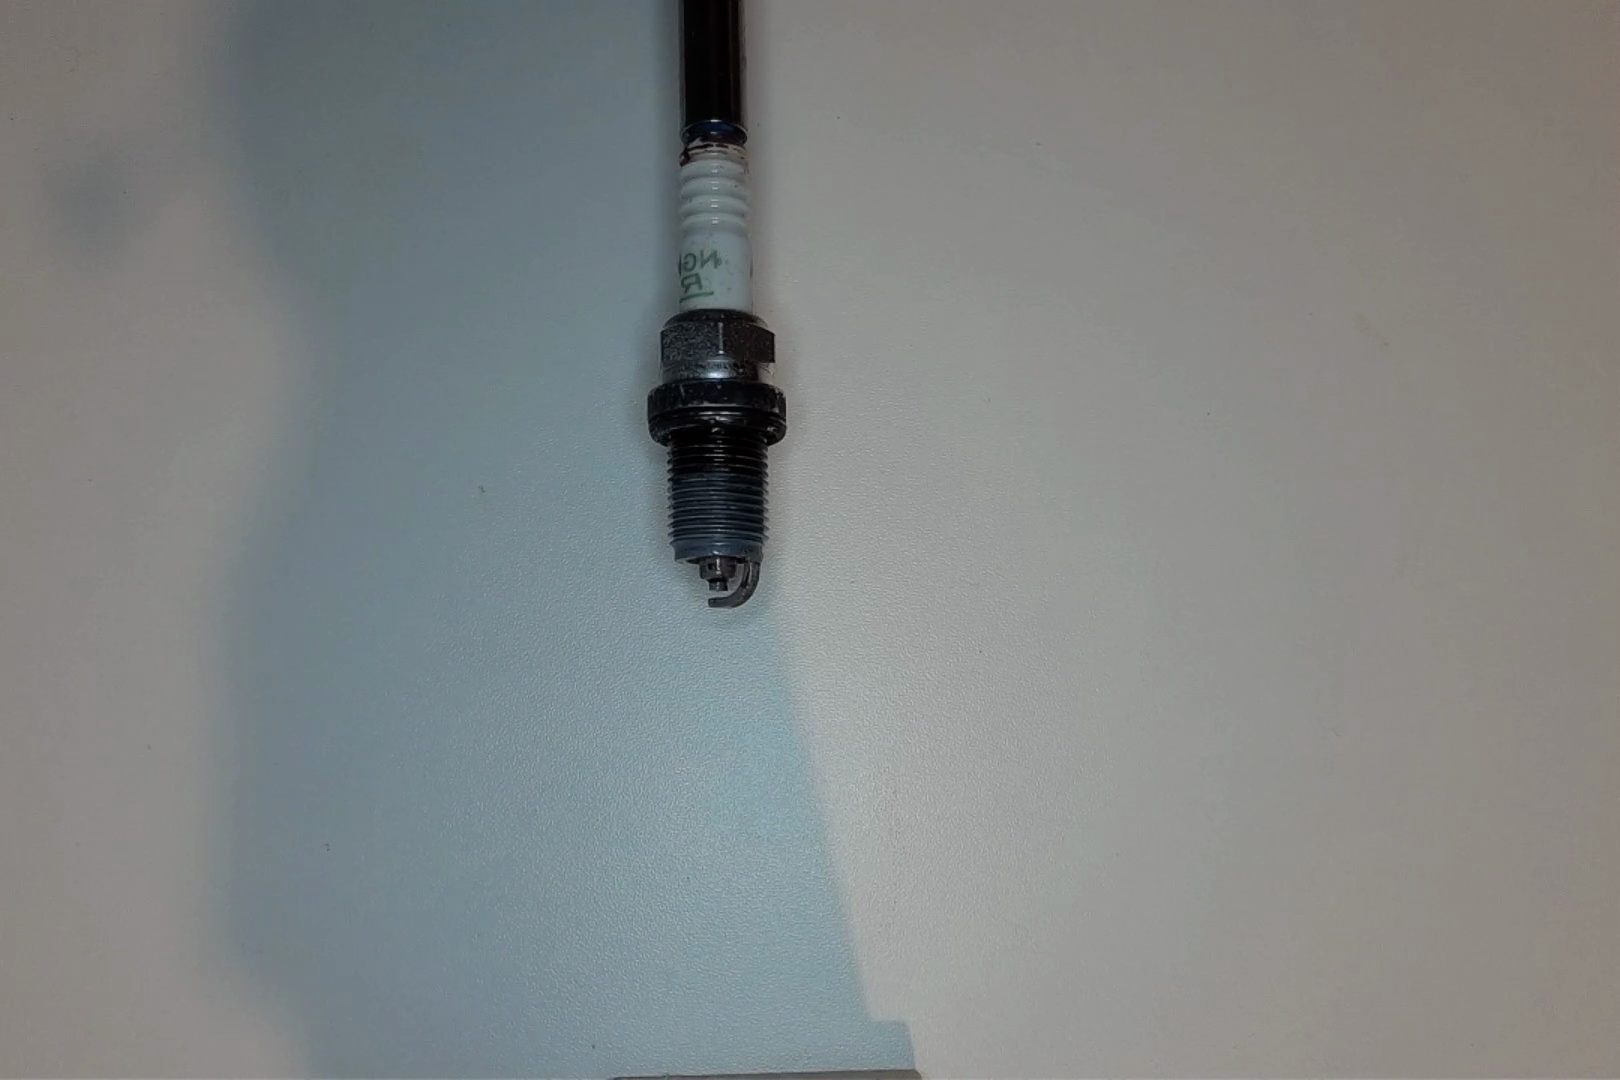
Label: anomaly